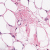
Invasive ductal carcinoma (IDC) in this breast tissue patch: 0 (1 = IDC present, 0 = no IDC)